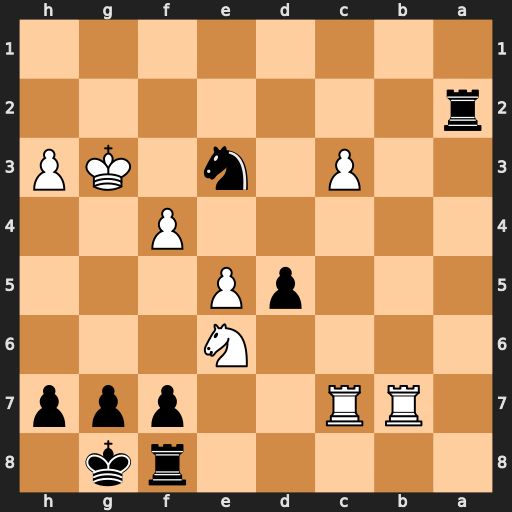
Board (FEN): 5rk1/1RR2ppp/4N3/3pP3/5P2/2P1n1KP/r7/8
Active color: b
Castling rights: -
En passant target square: -
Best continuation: Nf5+ Kf3 fxe6